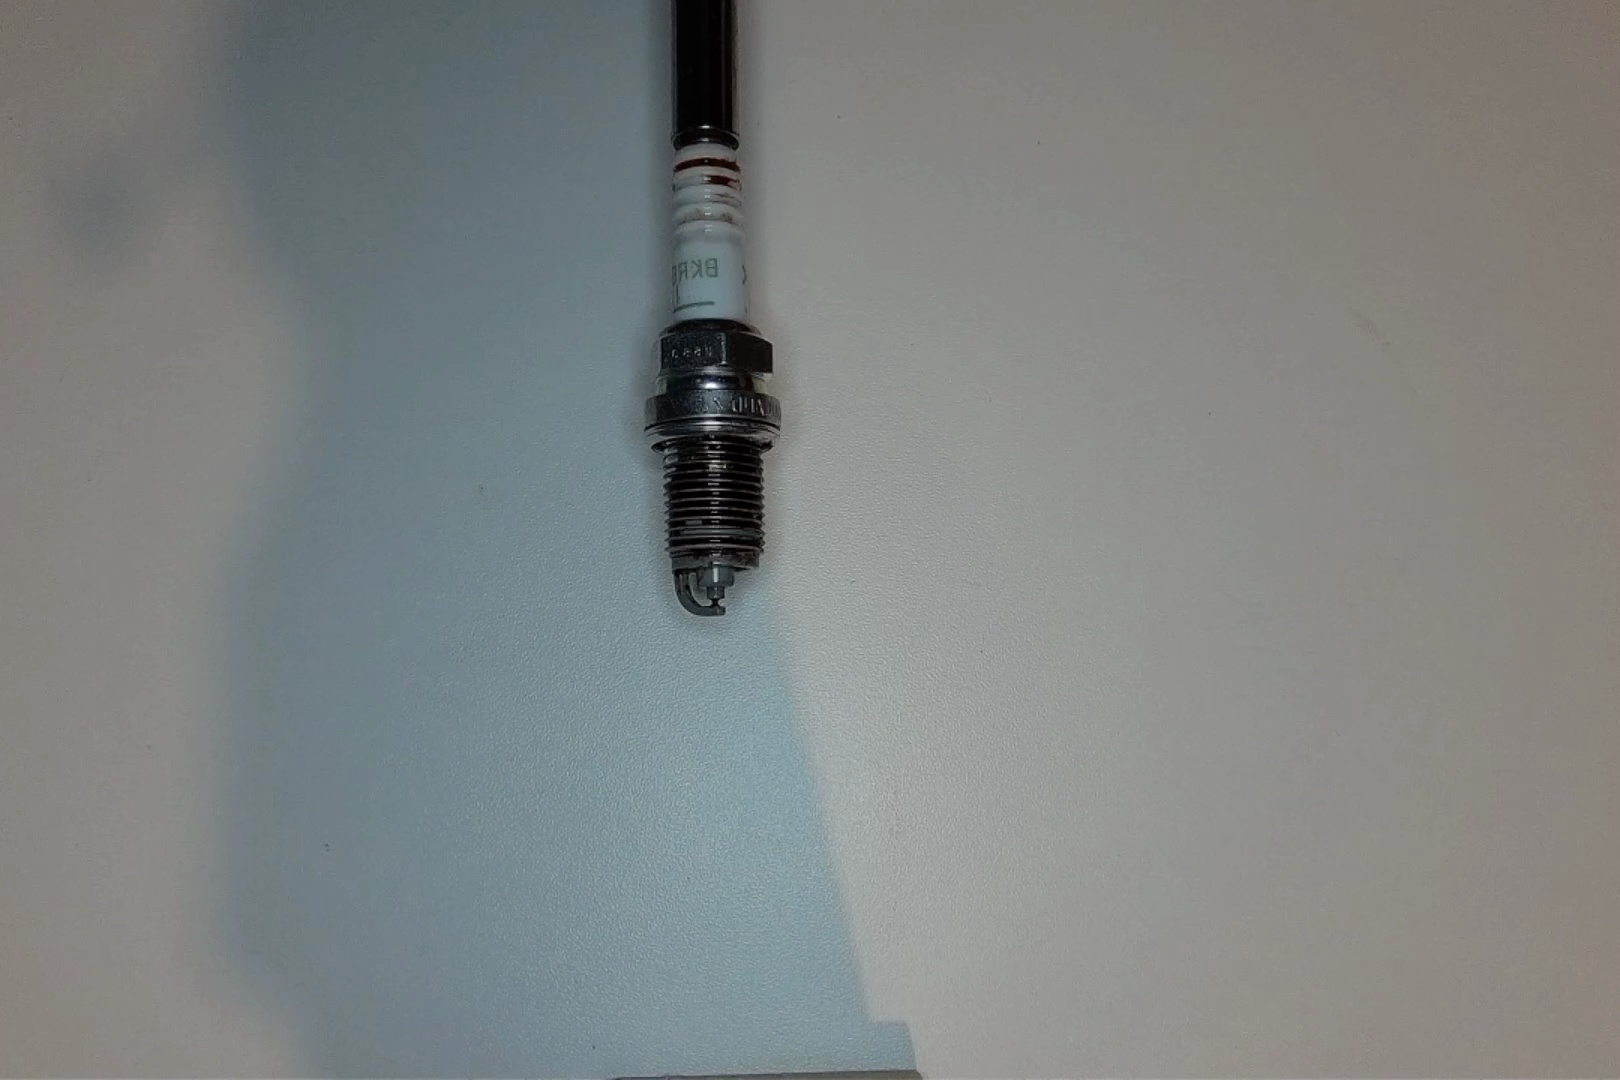
Label: anomaly